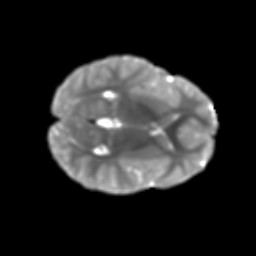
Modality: T2w
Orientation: axial
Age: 8
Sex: female
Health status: ill
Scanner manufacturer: ge
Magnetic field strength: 3 T
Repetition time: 6.752 s
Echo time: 0.079 s